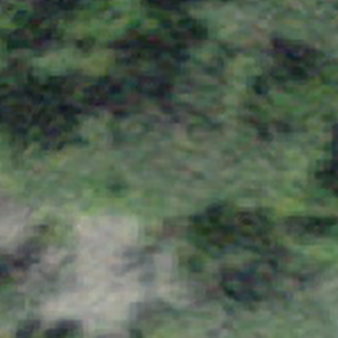
Label: other